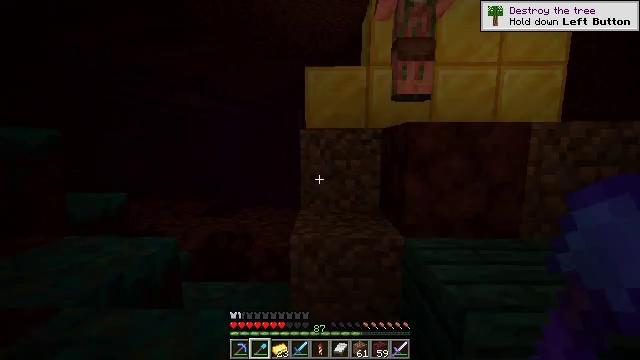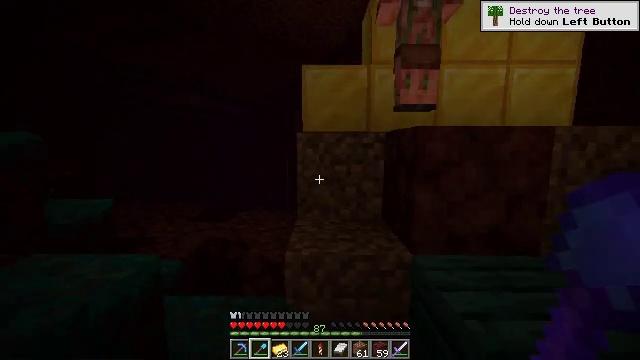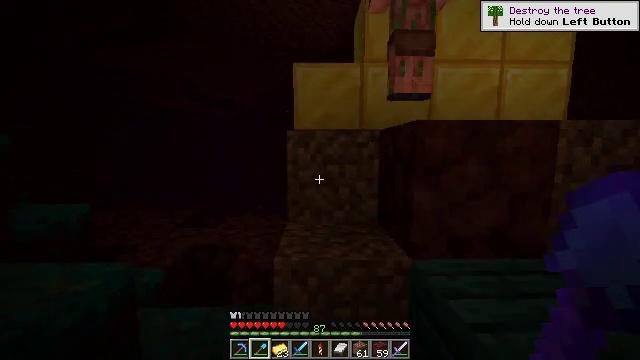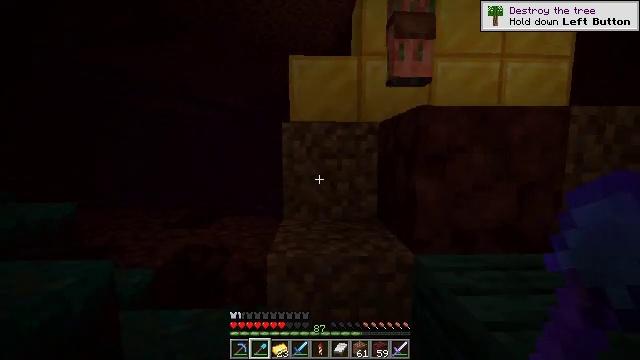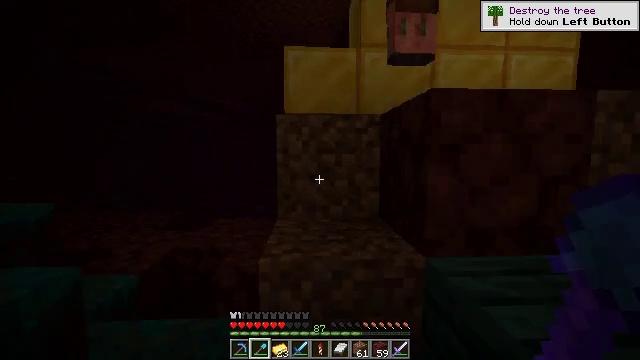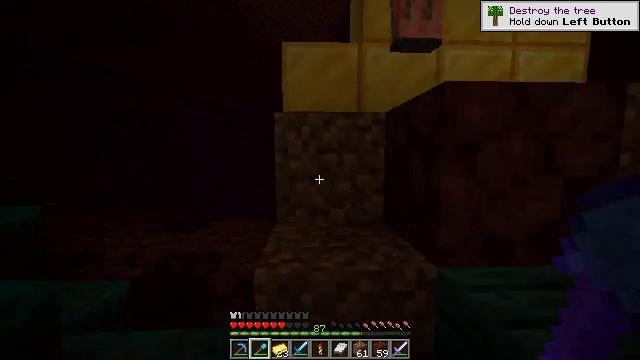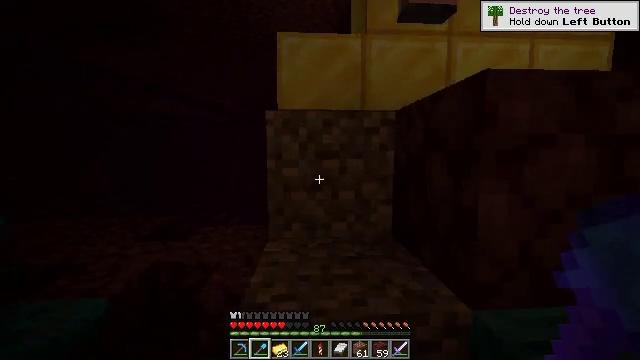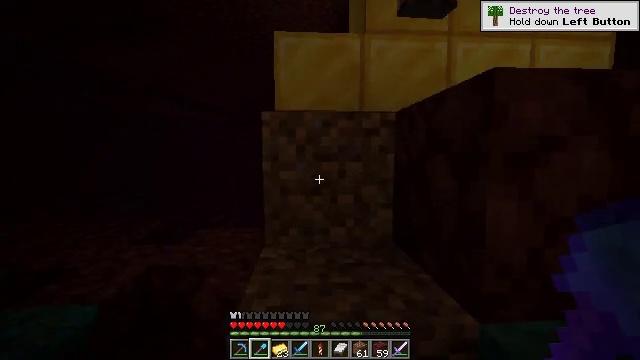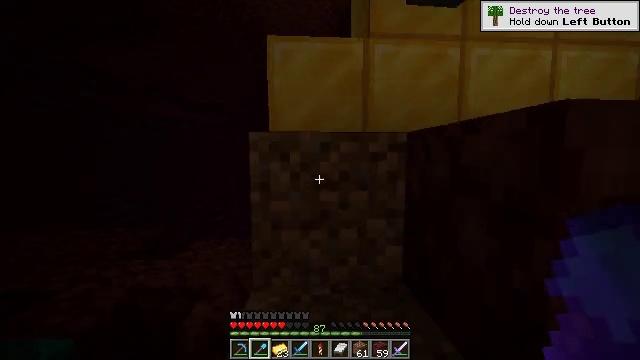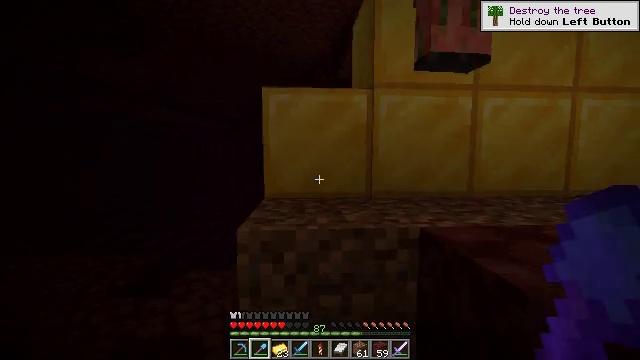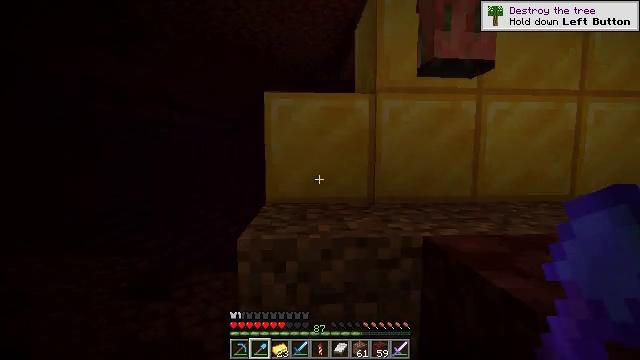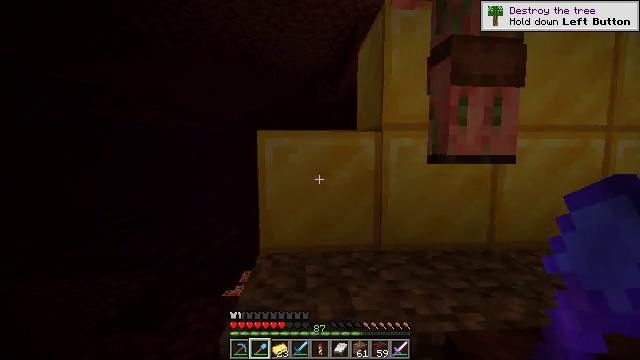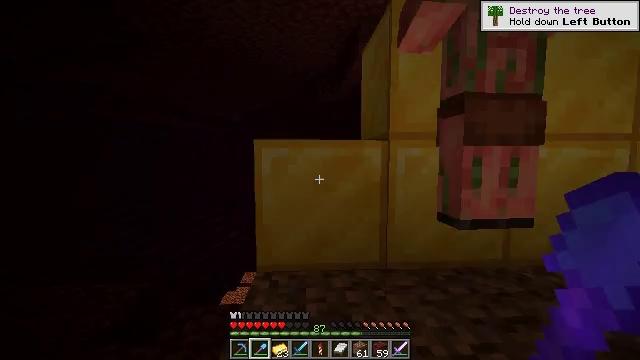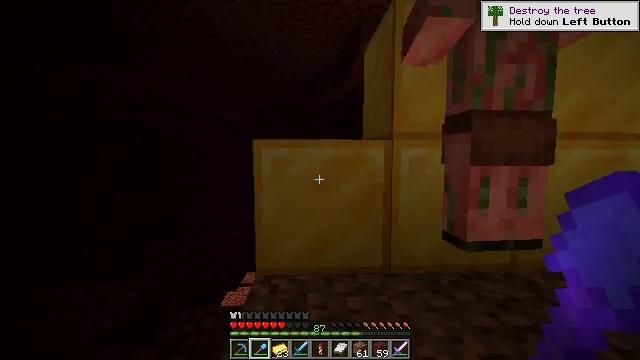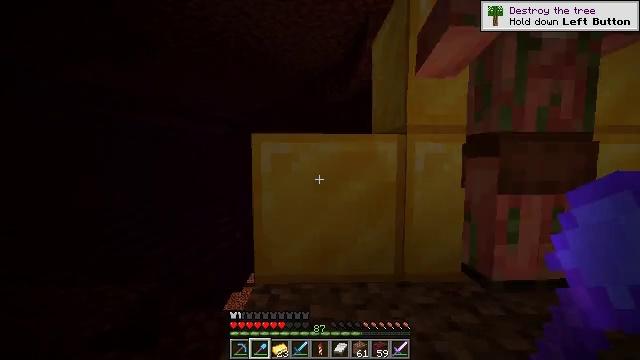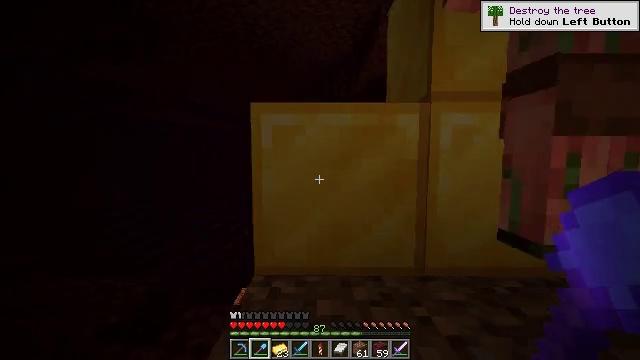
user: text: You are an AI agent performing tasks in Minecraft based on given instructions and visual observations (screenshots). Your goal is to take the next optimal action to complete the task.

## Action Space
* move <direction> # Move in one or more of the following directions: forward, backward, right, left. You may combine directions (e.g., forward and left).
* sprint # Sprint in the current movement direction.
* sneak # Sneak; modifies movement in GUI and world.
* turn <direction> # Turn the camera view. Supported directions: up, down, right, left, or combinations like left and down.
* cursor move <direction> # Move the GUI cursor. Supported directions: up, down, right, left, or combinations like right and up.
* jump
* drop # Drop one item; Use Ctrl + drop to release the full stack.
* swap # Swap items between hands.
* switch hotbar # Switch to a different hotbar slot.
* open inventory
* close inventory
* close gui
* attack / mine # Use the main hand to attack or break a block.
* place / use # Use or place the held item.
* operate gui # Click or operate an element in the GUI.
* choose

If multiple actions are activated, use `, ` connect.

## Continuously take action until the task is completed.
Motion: motion action
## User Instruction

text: Gather the beacon from its base.
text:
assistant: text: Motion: move forward
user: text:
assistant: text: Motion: move forward, turn right and up
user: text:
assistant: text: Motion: move forward
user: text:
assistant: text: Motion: move forward, turn right
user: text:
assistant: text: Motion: move forward
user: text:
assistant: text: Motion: move forward
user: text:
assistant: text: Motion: move forward
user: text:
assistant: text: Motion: move forward, jump
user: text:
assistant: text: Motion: move forward, jump
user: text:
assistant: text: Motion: move forward, jump
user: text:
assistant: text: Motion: move forward, jump
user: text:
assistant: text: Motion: move forward
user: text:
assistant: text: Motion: move forward
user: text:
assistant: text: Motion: move forward, turn left
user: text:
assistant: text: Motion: move forward, turn left
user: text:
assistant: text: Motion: move forward, turn left, jump
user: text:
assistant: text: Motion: move forward, jump
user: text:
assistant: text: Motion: move forward, jump
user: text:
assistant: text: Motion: move forward, jump
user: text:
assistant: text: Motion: move forward
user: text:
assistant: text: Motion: move forward
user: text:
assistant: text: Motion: no_op
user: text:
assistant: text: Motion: no_op
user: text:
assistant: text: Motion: no_op
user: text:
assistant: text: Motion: no_op
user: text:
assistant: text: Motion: no_op
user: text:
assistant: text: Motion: no_op
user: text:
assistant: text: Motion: no_op
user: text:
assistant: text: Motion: no_op
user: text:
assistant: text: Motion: no_op